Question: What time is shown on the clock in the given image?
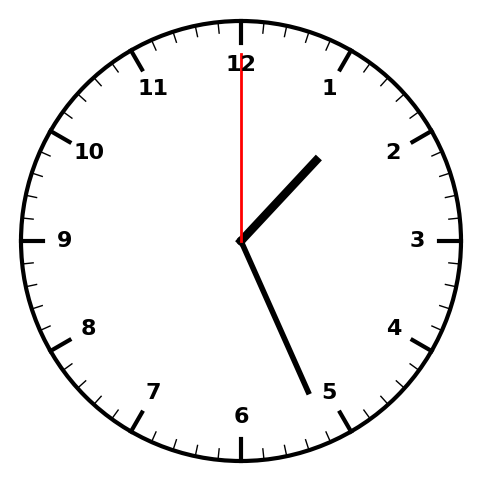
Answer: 01:26:00